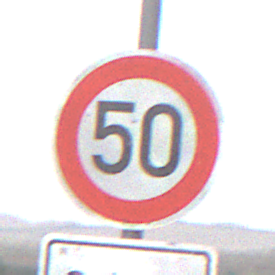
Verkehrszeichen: Geschwindigkeit50
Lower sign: HinweisDurchVerbaleAngabe8
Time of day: Midday
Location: Outdoor (Nature)
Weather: PartlyCloudy
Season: NotSpecified
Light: Natural